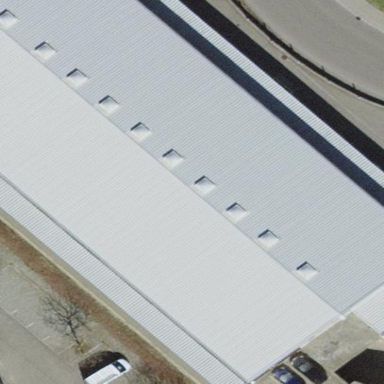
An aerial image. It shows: Industrial building.